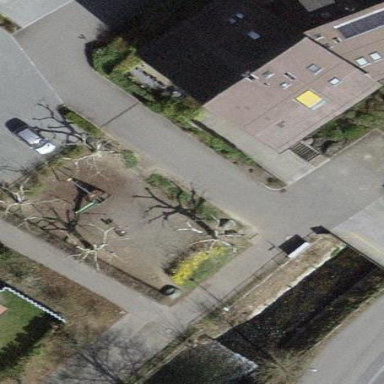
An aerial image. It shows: Playground area for leisure land.